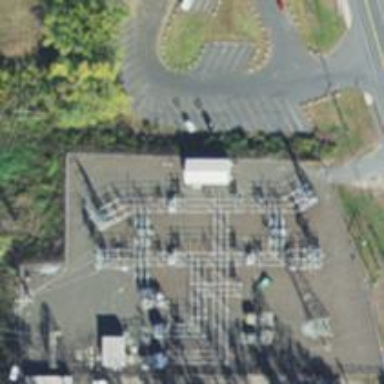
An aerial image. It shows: Switch for power supply.